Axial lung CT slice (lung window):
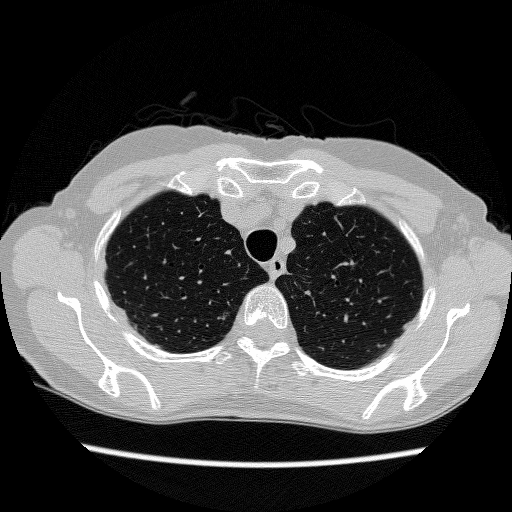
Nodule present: no